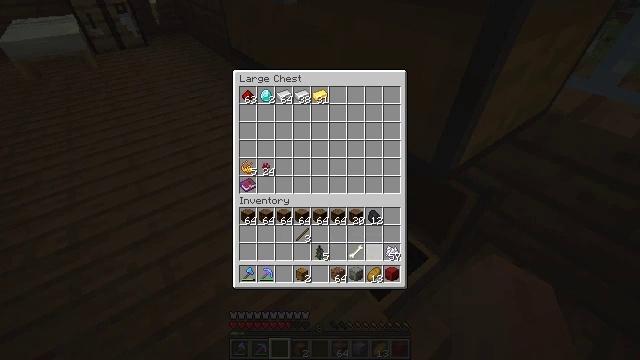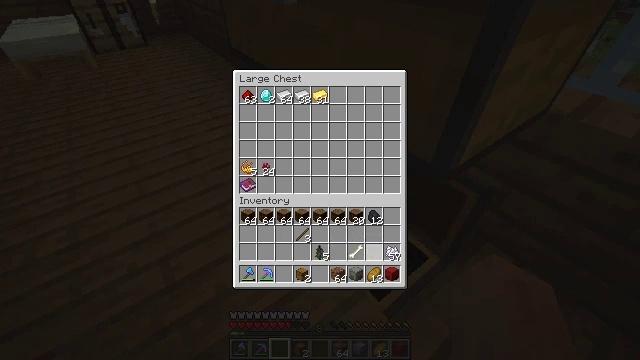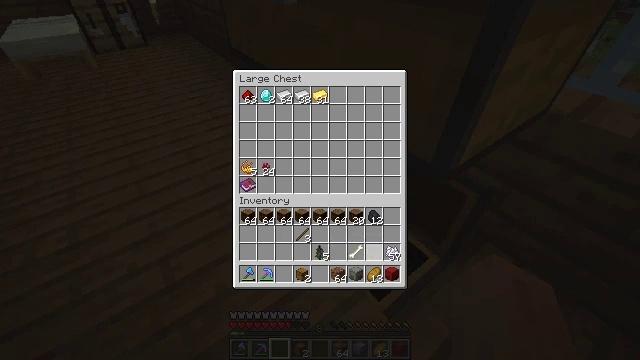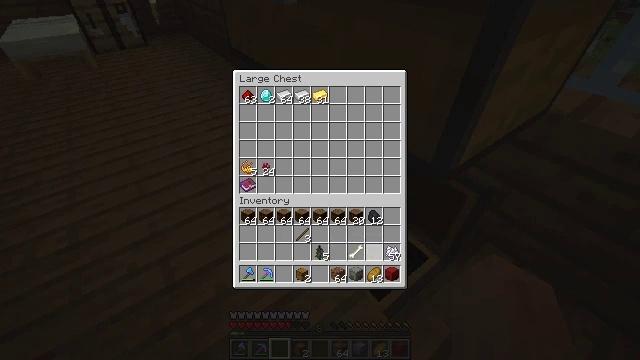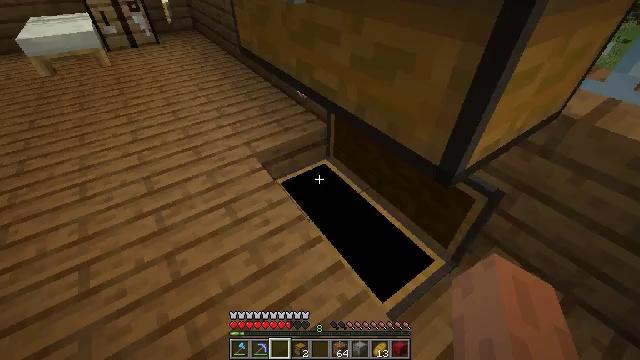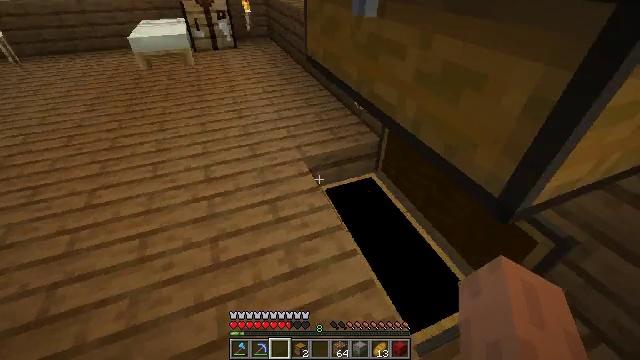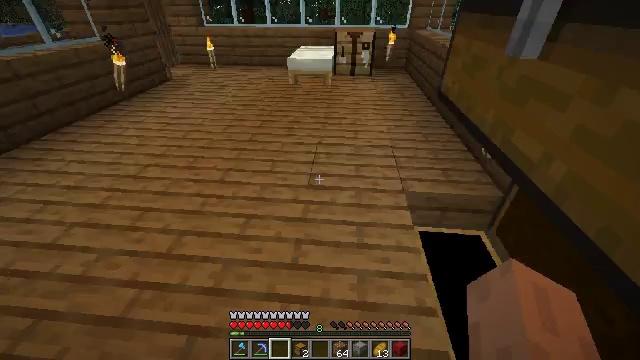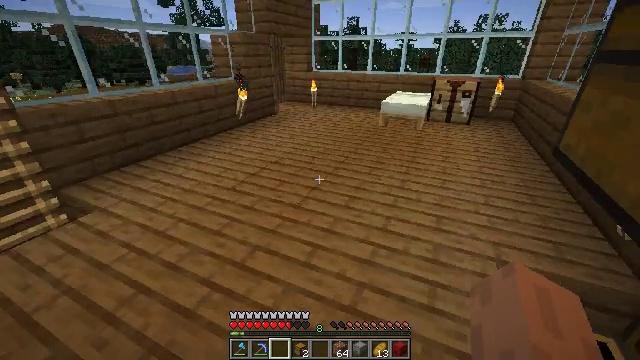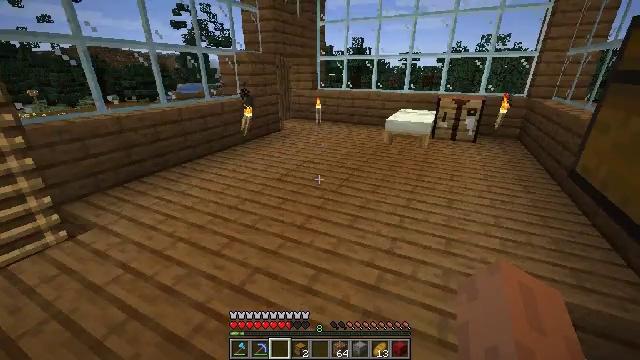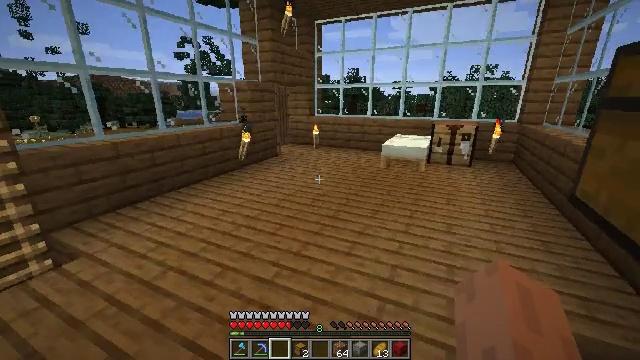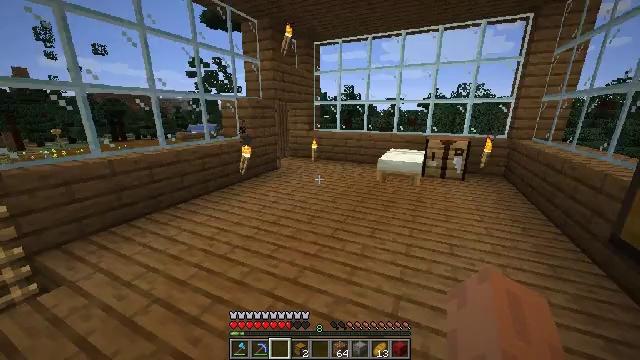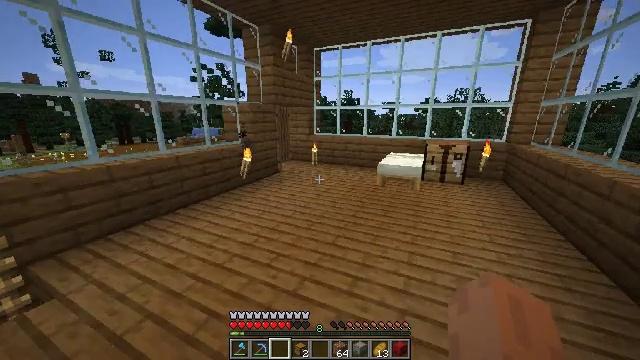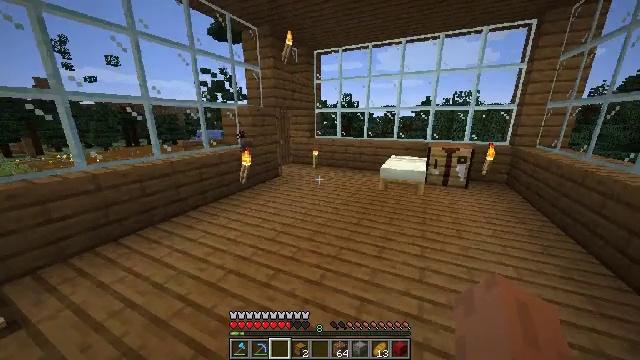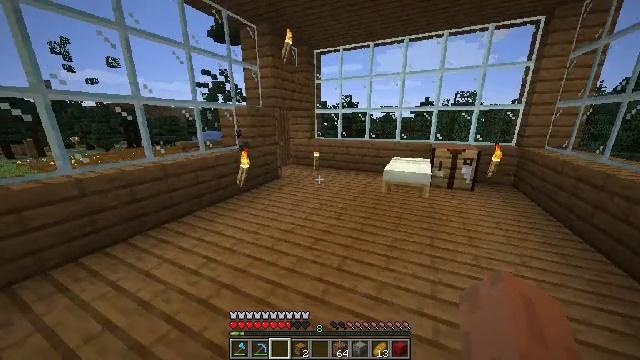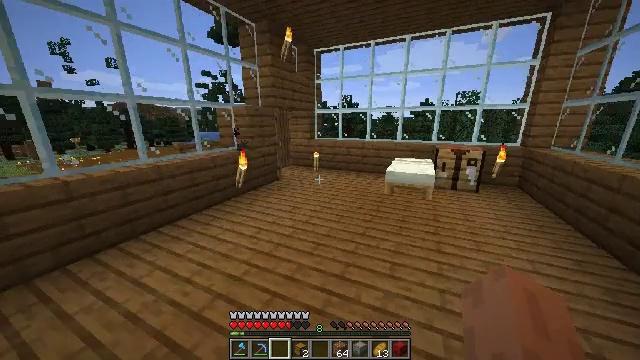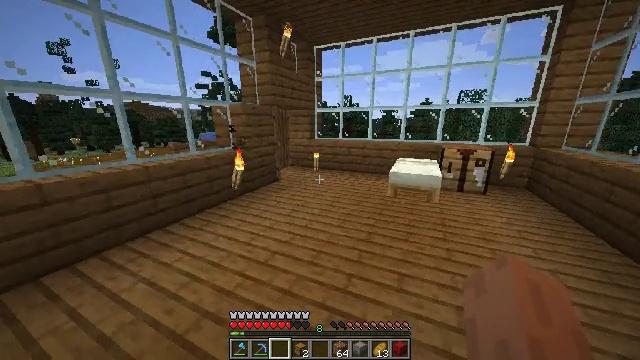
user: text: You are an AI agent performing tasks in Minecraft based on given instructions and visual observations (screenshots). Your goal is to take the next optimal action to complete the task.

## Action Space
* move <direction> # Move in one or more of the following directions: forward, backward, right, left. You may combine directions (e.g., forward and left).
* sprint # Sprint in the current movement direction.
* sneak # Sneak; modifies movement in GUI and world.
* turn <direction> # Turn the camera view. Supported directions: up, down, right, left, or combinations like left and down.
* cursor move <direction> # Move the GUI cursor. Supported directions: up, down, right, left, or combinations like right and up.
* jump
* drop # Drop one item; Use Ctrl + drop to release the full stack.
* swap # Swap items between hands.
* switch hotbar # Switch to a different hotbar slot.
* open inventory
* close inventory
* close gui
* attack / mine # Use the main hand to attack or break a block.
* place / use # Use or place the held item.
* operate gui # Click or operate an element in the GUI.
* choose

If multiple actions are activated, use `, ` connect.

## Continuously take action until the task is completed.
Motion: motion action
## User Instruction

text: Harvest the spruce door from its frame.
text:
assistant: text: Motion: sneak
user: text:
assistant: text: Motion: sneak
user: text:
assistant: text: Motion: sneak
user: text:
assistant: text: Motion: sneak, cursor move left
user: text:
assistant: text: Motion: turn left and up, close gui
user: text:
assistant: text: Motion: turn left and up, open inventory
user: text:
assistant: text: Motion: turn left and up
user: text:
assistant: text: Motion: move forward, turn left and up
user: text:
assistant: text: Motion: move forward, sprint, turn up
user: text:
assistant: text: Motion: move forward, sprint, turn up
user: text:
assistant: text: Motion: move forward, sprint
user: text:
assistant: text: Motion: move forward, sprint
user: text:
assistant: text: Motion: move forward, sprint
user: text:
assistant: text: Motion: move forward, sprint
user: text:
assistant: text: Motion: move forward, sprint
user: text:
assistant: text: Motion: move forward, sprint
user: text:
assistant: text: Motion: move forward, sprint
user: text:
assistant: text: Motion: move forward, sprint
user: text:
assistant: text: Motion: move forward and move right, sprint
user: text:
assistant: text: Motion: move forward and move right, sprint
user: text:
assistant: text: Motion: move forward and move right, sprint
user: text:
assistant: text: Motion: move forward and move right, sprint, turn left
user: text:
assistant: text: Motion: move forward, sprint, turn left
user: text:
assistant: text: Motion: move forward, sprint, turn left
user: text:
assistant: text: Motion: move forward, sprint, turn left
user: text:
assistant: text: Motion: move forward, sprint, turn left
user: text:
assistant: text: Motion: move forward, sprint
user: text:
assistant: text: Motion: move forward and move right, sprint
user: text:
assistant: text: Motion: move forward and move right, sprint, turn left
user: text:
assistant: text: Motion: move forward and move right, sprint, turn left